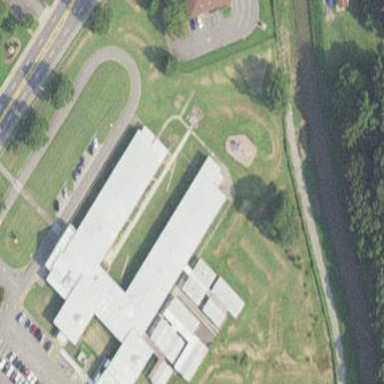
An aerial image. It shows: School building.